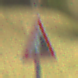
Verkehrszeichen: SteinschlagRechts
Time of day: MorningAfternoon
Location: Outdoor (Nature)
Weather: PartlyCloudy
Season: NotSpecified
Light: Natural